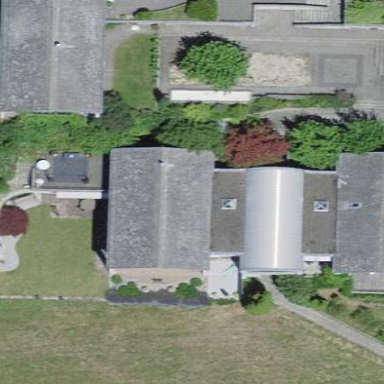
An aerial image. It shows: Residential building.